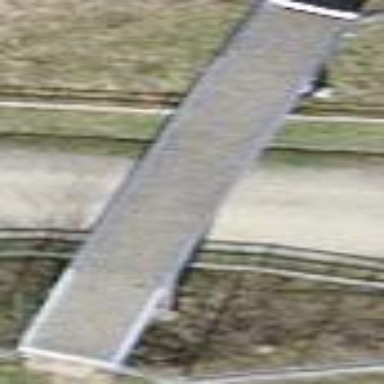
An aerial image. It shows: Wildlife crossing bridge.